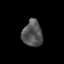
Tissue: skin
Cell type: Epithelial cells
Senescence score: 0.2472
Nuclear area (px): 517
Mean DAPI intensity: 83.052